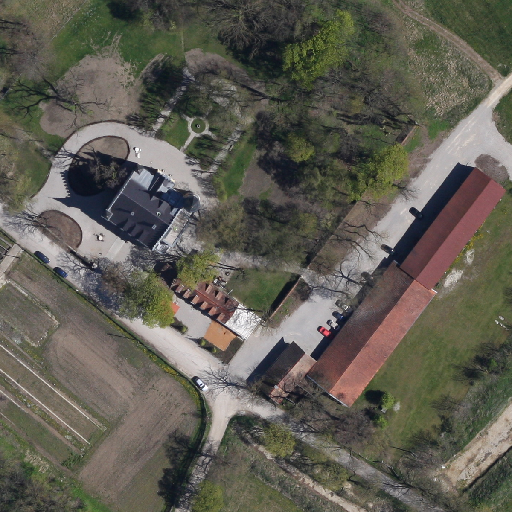
Referring expression: light-duty vehicle in the parking area